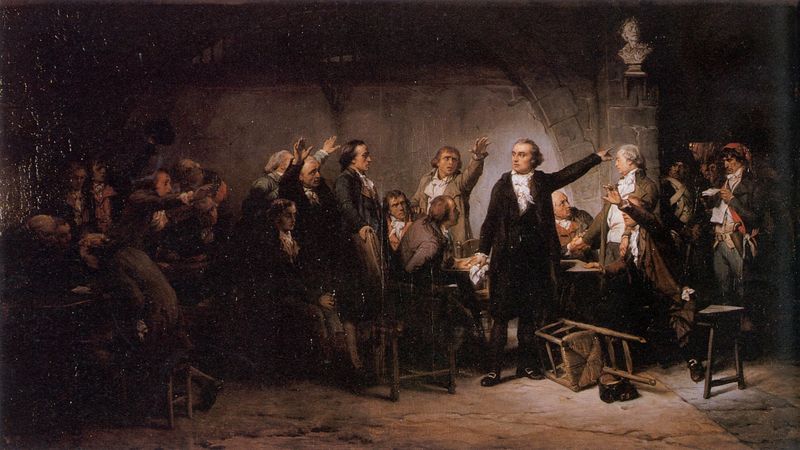
Titel: Le Dernier Adieu des Girondins, le 31 octobre 1793, Das Letzte Lebewohl der Girondisten am 31. Oktober 1793
Künstler: Paul Delaroche
Standort: Paris
Institution: Musée Carnavalet
Schlagwörter: dunkel, gemälde, gruppe, hand, kopf, mann, schatten, menschen, ocker, sitzen, bar, braun, frankreich, geste, grau, hell, köpfe, licht, marmor, männer, pfeiler, raum, schwarz, stuhl, stühle, szene, tisch, tische, weiss, zimmer, rot, schal, beige, gespräch, malerei, versammlung, anzug, gesichter, hemd, jacke, jung, mütze, trinken, wand, wirtschaft, arm, arme, geschichte, historie, kragen, stehen, stein, steine, gelehrte, gesten, hände, öl, boden, haare, mantel, pose, tücher, deutschland, papier, düster, bogen, fußboden, hosen, rede, hemden, mauer, monochrom, hocker, saal, schemel, soldaten, essen, dichter, büste, finster, lesen, mimik, deutsch, stube, zeigen, bögen, posen, keller, gewölbe, zettel, aufruhr, politik, revolution, streit, verhaftung, revolte, soldat, mäntel, treffen, lorbeerkranz, frieden, verhandlung, anführer, gestus, gefängnis, kerker, freiheit, heben, dramatik, erhoben, abstimmung, diskussion, umhänge, lichtquelle, zentrum, zipfel, korbstuhl, westen, klassik, heroisch, gestürzt, französische revolution, rufe, schwur, jakobiner, flugblatt, gasthaus, römisch, schnallen, pistole, jabot, eid, pathos, katakomben, erregung, kellergewölbe, meldung, umgekippt, abstimmen, ballhaus, debatte, wirthaus, revolutionäre, arem, pathetisch, verschwörung, schwören, wahl, lichtgestalt, verwegen, korbstühle, jakobinermütze, stimmen, emphase, gelöbnis, einigkeit, aufgeregtheit, stampflehm, verfassungseid, grölen, sauffen, dunkel licht keller gesten zeigen, stühle umfallen büste, umgefallene stühle, h#nde, unabhängigkeitserklärung, römich, rotkappen